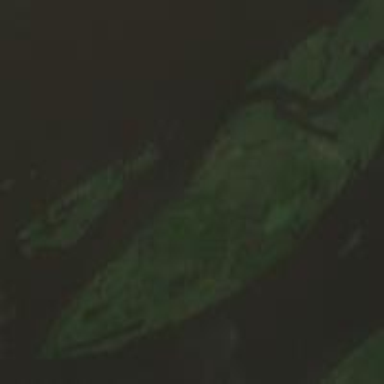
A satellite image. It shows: Island covered with dense forest.